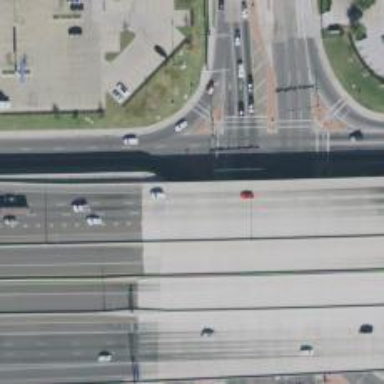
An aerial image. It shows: Secondary link road.